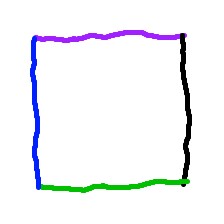
Shape: square